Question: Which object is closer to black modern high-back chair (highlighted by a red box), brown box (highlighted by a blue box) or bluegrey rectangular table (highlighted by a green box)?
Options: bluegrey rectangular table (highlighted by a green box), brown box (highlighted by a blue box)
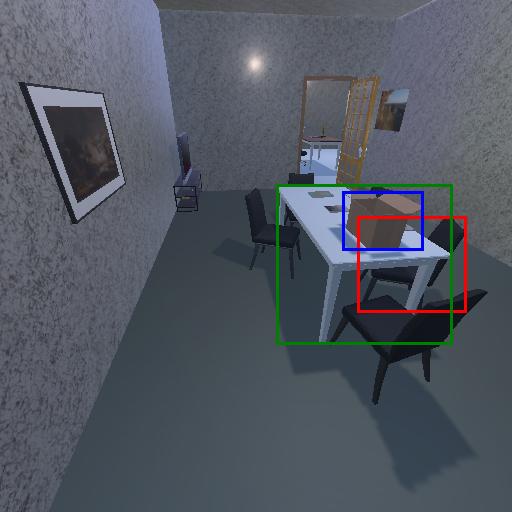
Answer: bluegrey rectangular table (highlighted by a green box)